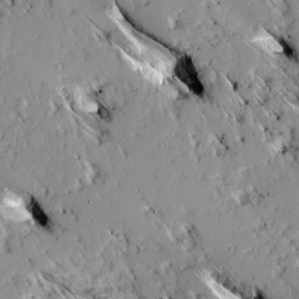
Label: non_frost